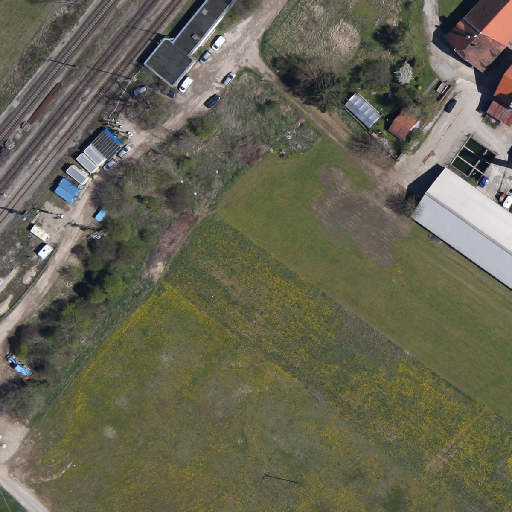
Referring expression: vehicle in the parking area